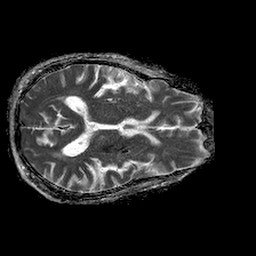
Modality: ADC
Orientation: axial
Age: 65
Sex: male
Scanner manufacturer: philips
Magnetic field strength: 1.5 T
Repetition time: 4.6 s
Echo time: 0.08517 s